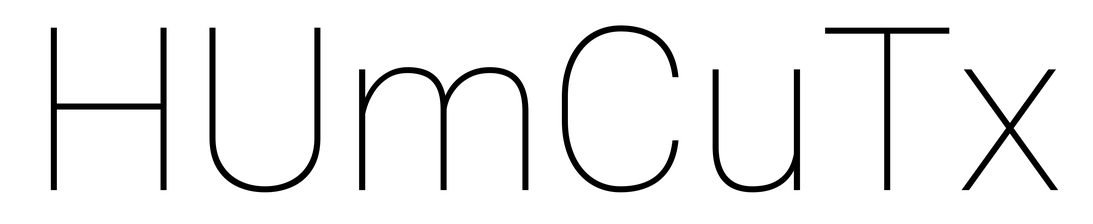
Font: Roboto_Thin